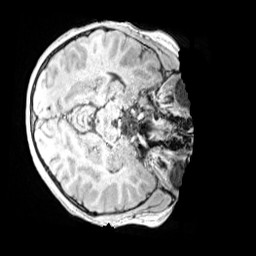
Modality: MP2RAGE
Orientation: axial
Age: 12
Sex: male
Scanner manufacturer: siemens
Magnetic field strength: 3 T
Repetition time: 4 s
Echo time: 0.00299 s